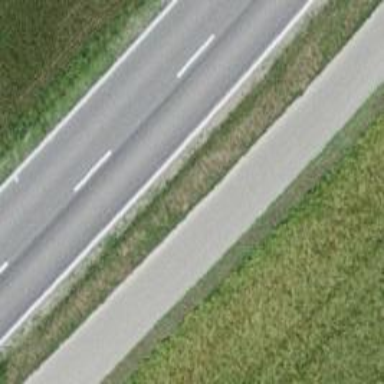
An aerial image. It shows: Residential road with asphalt surface passing through agricultural area.